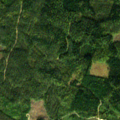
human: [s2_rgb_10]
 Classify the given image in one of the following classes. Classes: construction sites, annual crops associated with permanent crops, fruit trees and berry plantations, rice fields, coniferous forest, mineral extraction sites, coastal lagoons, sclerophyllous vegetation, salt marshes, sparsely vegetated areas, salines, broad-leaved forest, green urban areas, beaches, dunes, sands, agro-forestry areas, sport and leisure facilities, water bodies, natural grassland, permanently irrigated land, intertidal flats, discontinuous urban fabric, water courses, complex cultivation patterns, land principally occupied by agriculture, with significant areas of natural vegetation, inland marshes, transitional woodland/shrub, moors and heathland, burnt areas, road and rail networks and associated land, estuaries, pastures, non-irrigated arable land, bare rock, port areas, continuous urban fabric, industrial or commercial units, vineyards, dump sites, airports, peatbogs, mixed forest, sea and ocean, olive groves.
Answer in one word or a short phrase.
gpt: coniferous forest, mixed forest